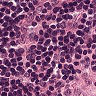
Metastatic tissue present: no